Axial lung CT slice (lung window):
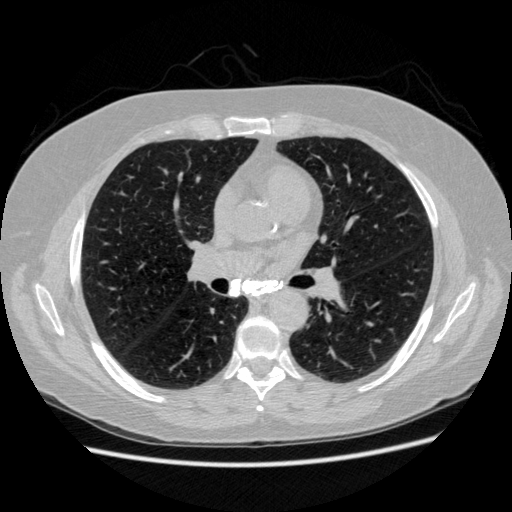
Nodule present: no